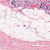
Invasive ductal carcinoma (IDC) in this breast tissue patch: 0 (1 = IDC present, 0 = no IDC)